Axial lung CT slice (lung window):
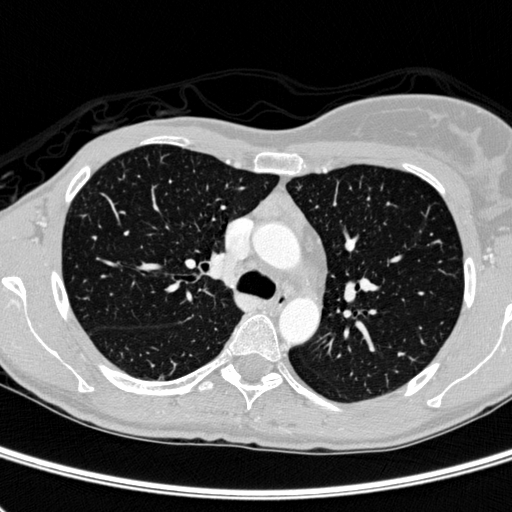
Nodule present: no